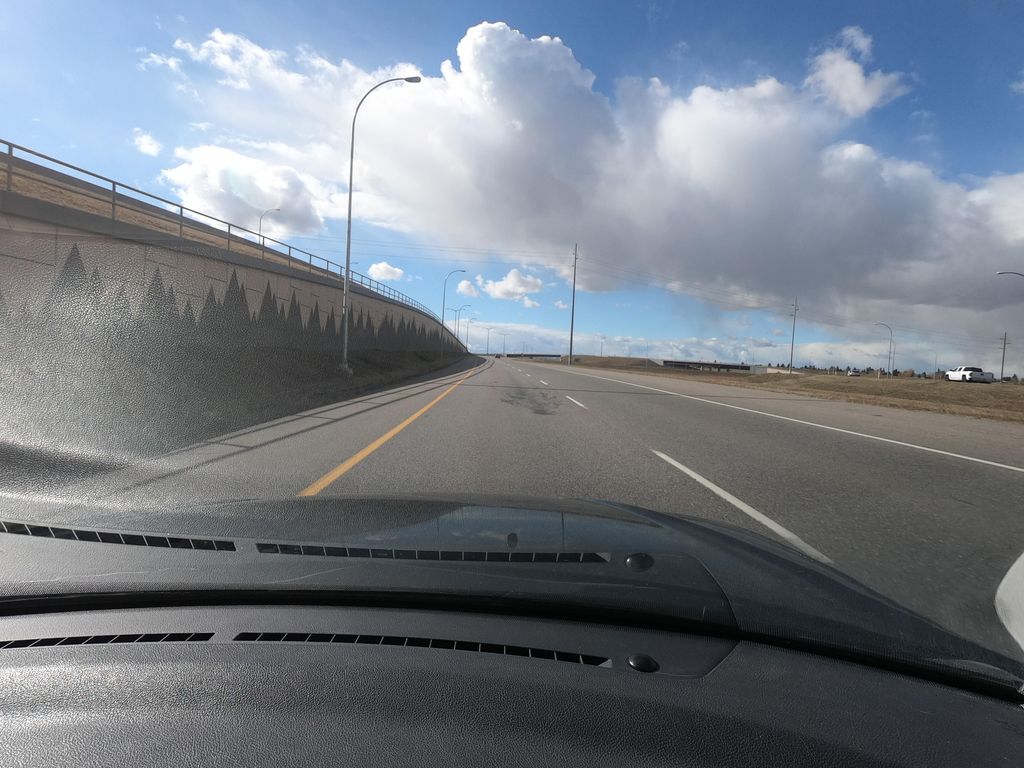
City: calgary